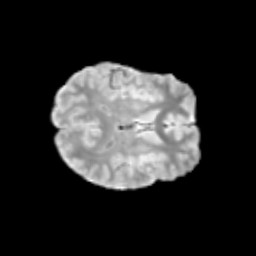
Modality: T2w
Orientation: axial
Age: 11
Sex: female
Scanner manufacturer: siemens
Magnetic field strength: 3 T
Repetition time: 3.8 s
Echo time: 0.07 s